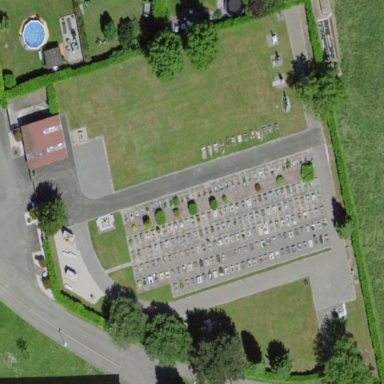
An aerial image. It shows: Cemetery.